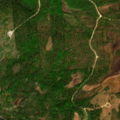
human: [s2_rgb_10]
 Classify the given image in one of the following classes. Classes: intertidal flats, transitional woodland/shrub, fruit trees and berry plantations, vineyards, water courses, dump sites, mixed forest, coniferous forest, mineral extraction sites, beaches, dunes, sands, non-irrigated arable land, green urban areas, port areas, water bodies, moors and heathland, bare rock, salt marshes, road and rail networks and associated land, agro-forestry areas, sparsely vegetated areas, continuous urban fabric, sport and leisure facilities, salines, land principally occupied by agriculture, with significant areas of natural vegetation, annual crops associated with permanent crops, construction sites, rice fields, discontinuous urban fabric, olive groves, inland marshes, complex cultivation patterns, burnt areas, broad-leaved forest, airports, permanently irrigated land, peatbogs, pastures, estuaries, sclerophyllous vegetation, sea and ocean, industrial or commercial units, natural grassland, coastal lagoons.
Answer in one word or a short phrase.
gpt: coniferous forest, mixed forest, transitional woodland/shrub